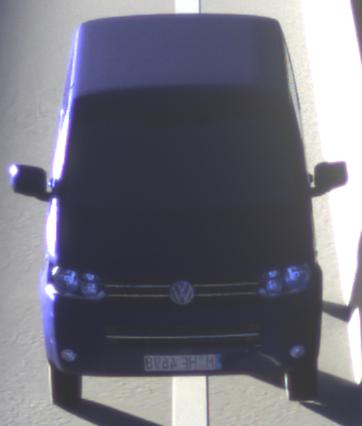
Make: VW Commercial Vehicles (Nutzfahrzeuge)
Model: T5 Multivan 2.0
Detailed model: T5 Multivan
Model produced from: 2009/09
Model produced until: 2013/06
Doors: 4
Color: blue
Road condition: dry road
Daytime: sunrise or sunset
Contrast: high contrast